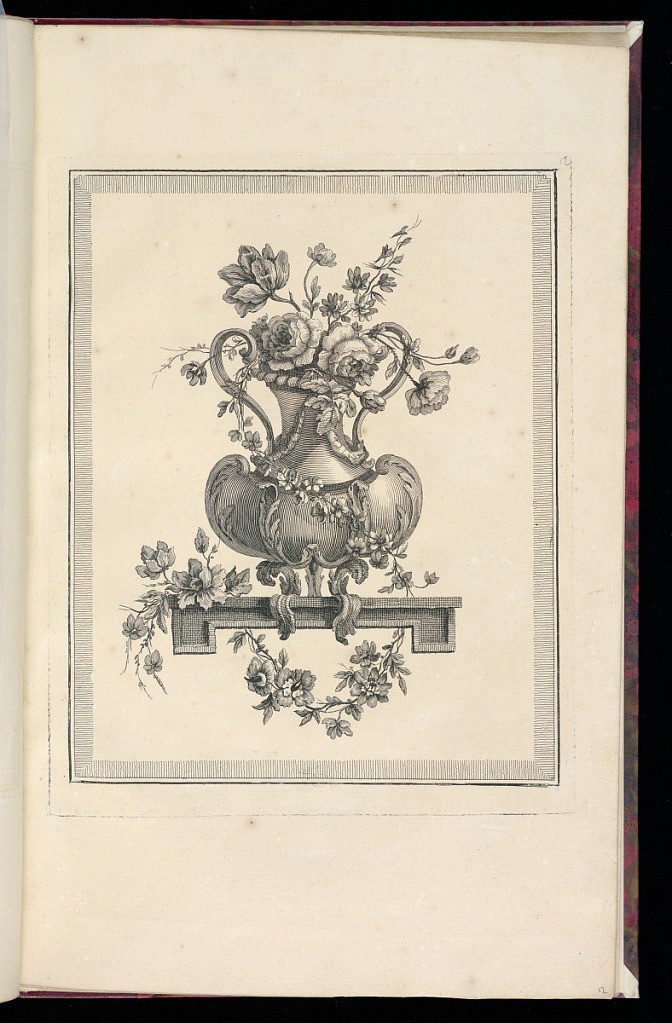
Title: Vase with Flowers
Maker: Pierre Ranson, French, 1736–1786
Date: late 18th century
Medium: Etching and engraving on laid paper
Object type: Print
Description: Design for a two-handled vase with flowers on a support or bracket decorated with rococo motifs - the handles, body and feet feature scrolling acanthus leaf motifs, with gadrooning around the opening. Sprigs of flowers and festoons of flowers intertwine around the vase and the support bracket.